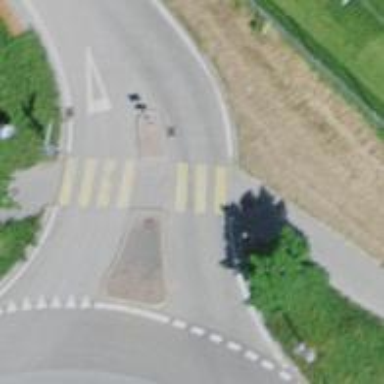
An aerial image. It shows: Marked footway crossing with center island.